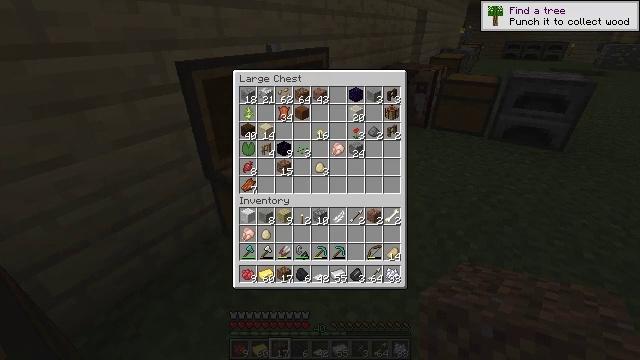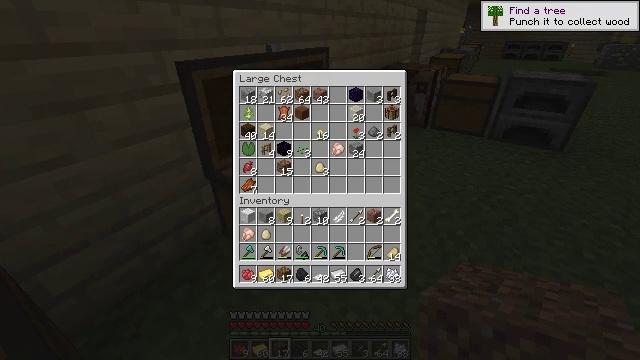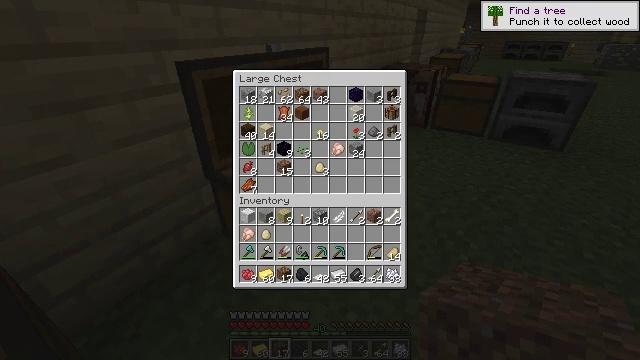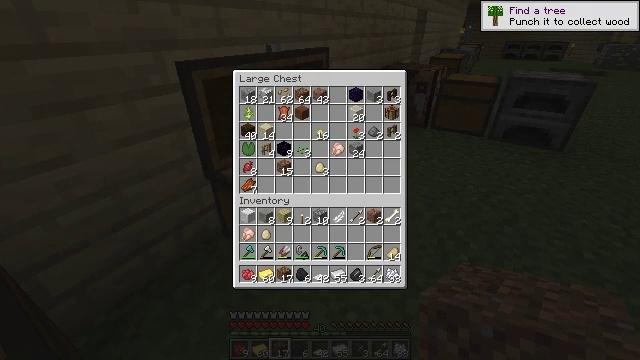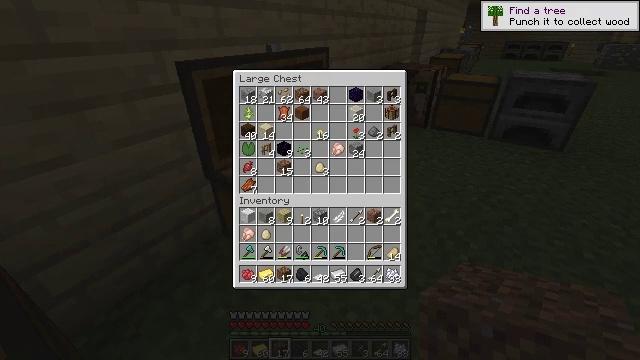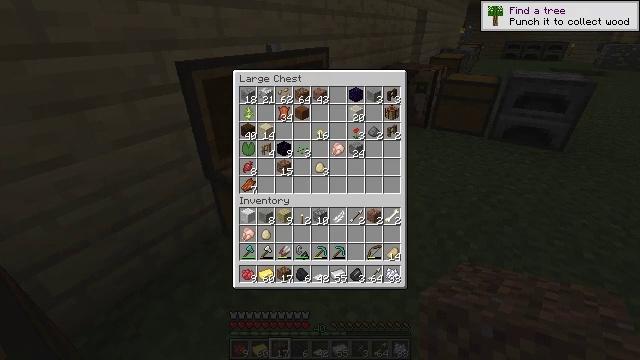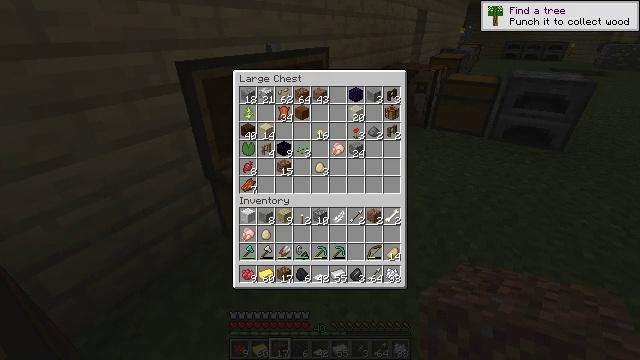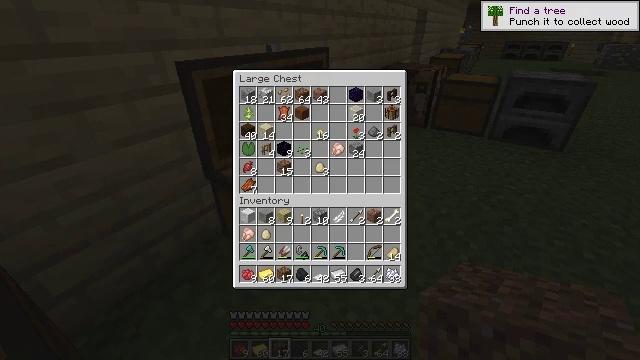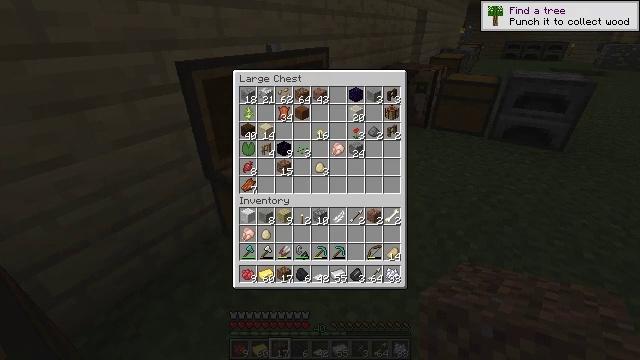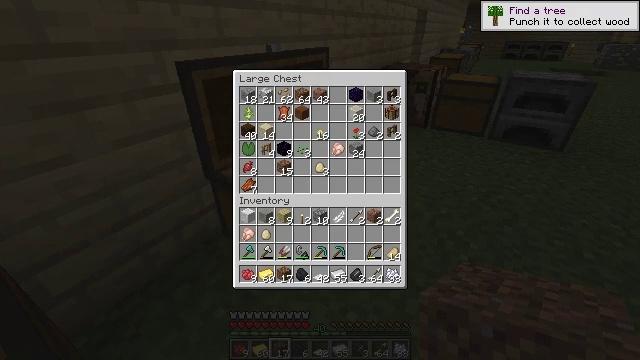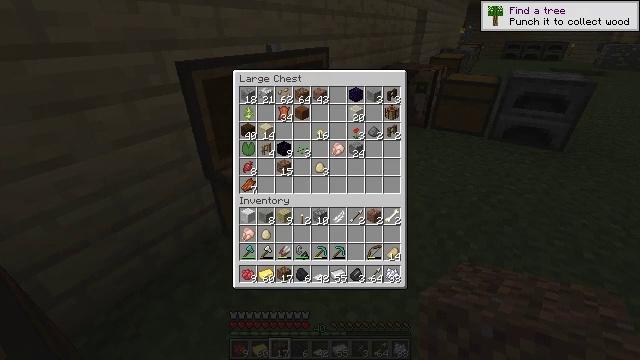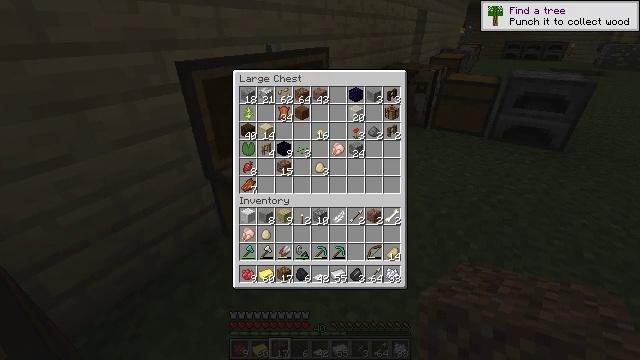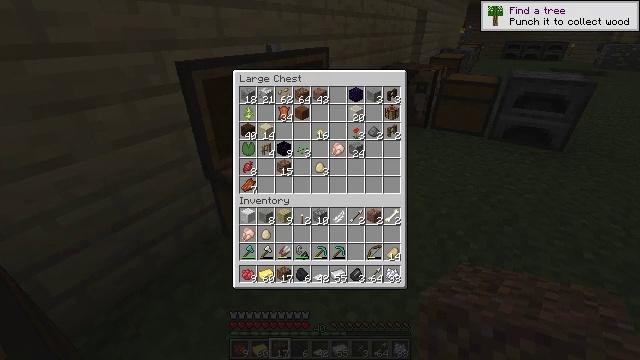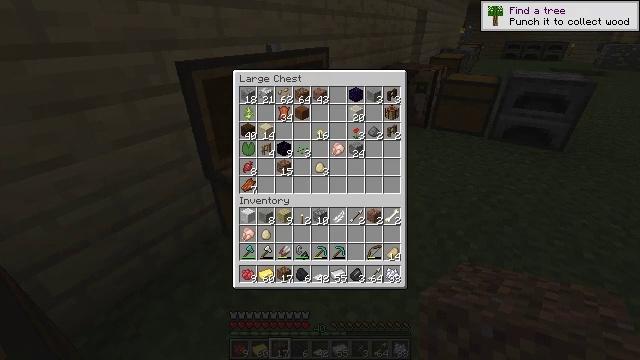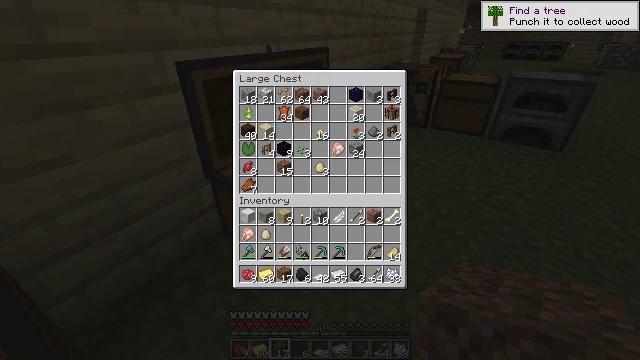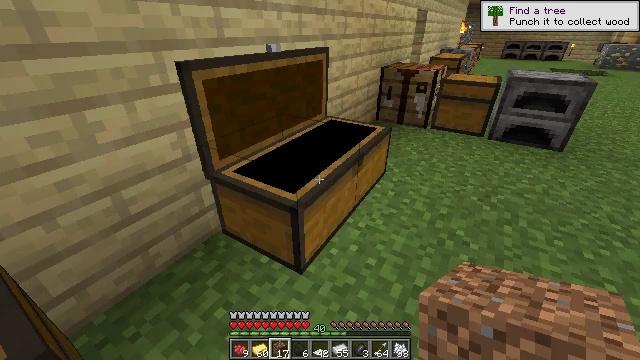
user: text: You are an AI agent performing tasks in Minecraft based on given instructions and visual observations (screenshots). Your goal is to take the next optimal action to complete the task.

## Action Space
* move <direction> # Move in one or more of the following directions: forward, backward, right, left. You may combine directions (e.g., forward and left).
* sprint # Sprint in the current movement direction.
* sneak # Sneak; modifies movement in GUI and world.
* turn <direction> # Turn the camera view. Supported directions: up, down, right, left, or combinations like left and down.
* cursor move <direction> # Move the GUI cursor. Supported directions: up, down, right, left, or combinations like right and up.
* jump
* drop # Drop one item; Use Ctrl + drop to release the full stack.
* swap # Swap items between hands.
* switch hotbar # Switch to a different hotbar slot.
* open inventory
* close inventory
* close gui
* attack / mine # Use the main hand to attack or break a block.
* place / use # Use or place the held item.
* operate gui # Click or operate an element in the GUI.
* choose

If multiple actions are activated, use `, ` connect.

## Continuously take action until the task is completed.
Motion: motion action
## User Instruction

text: Get a gold block by arranging ingots in the crafting grid.
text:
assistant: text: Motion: no_op
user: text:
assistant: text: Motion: no_op
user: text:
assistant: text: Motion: no_op
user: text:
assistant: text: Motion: no_op
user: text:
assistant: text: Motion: no_op
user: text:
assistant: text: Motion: no_op
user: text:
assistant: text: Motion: no_op
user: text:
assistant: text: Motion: no_op
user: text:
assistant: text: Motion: no_op
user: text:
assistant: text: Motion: no_op
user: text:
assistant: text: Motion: no_op
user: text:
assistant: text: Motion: no_op
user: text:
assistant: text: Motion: no_op
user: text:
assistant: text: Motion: no_op
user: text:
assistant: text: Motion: no_op
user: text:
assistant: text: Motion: no_op
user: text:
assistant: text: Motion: no_op
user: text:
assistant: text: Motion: no_op
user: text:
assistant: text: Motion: no_op
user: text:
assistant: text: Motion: no_op
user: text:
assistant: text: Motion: turn right and up
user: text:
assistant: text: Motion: no_op
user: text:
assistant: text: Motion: move forward and move right
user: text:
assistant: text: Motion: move forward and move right
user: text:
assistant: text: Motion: move forward and move right
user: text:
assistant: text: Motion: move forward and move right
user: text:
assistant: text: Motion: move forward and move right
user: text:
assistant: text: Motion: move forward and move right, turn left
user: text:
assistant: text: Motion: move forward and move right, turn left
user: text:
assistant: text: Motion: move forward